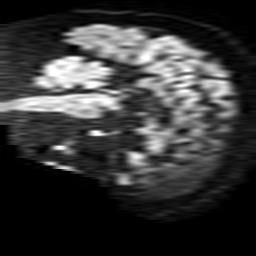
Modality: TRACE
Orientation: sagittal
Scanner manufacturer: philips
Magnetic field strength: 1.5 T
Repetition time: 3.926 s
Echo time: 0.09255 s